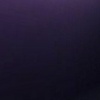
Label: space